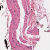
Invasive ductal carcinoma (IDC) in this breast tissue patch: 0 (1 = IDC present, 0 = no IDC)